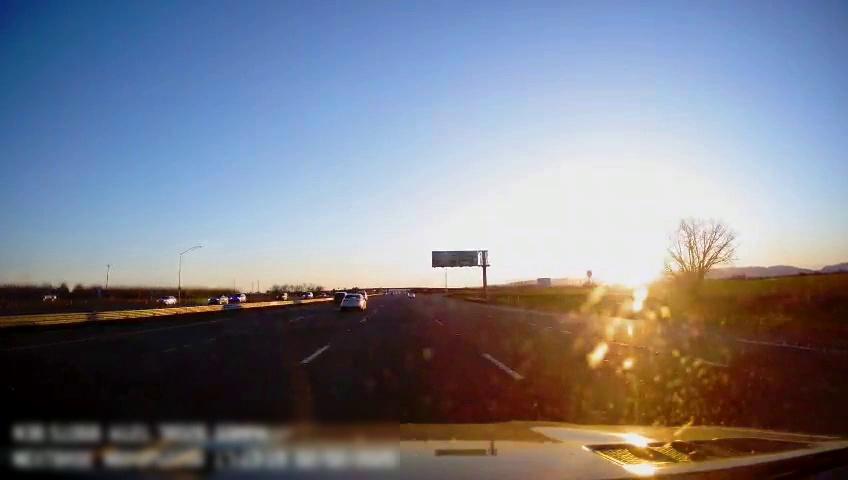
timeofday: Day
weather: Sunny
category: Drivable Space
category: Vehicles | SUV
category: Vehicles | SUV
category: Vehicles | Car
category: Vehicles | Truck
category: Vehicles | SUV
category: Vehicles | Car
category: Vehicles | SUV
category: Vehicles | SUV
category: Vehicles | SUV
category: Lanes | Alternate Lane
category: Lanes | Alternate Lane
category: Lanes | Current Lane
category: Lanes | Current Lane
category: Lanes | Alternate Lane
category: Lanes | Alternate Lane
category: Traffic | Signs